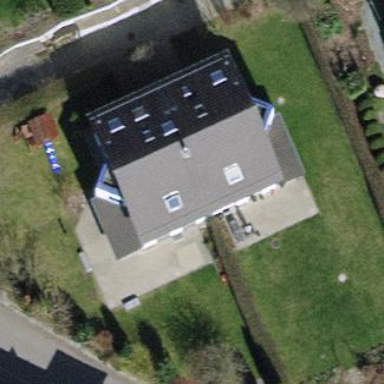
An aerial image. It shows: House with tile roof.